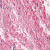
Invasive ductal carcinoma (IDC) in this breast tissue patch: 0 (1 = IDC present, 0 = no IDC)